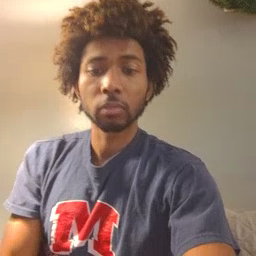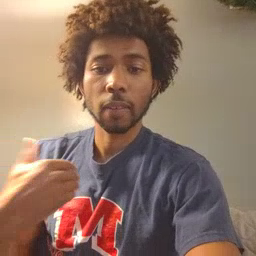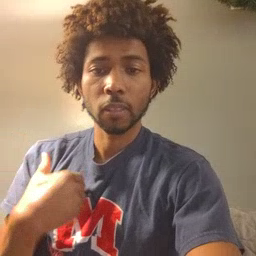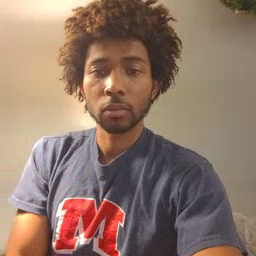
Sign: haveto